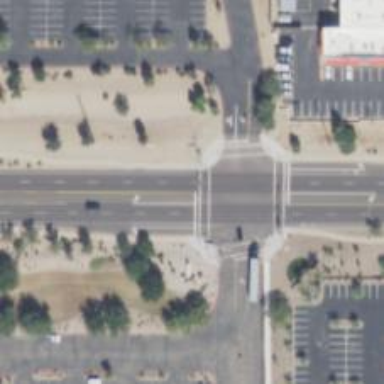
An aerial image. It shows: Solid stop line on the road marking.